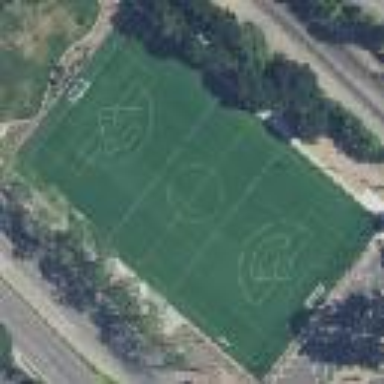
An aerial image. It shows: Artificial turf soccer pitch for leisure sports.